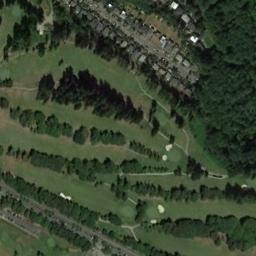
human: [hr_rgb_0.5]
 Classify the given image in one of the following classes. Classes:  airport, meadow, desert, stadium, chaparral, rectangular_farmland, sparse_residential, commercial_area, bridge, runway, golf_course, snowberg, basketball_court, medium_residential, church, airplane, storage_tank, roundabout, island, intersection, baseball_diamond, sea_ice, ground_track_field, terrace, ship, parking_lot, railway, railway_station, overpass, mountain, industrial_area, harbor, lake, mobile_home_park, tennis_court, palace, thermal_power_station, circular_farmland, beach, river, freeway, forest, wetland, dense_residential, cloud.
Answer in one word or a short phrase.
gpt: golf_course